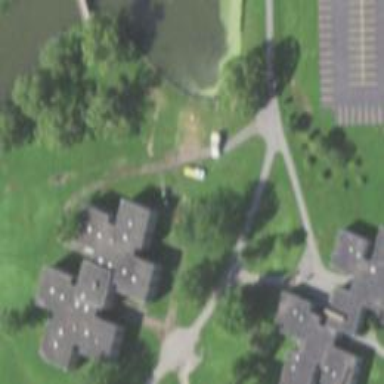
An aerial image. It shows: Path that serves as footway.